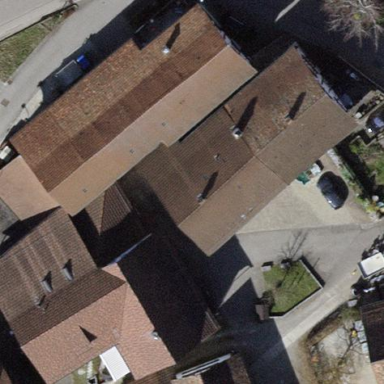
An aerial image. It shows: Semi-detached house with gabled roof.